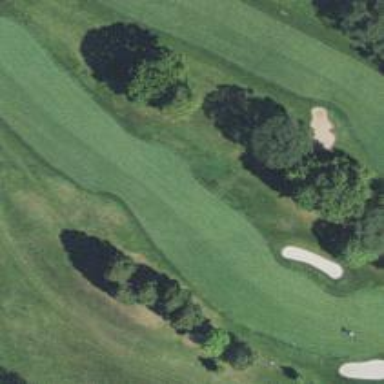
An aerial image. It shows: View of golf hole.